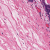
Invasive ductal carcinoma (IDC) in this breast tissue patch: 0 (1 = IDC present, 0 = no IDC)